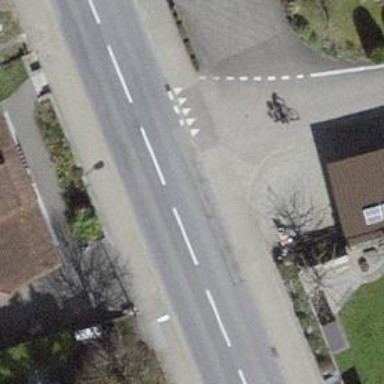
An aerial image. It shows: Road with "give way" sign.